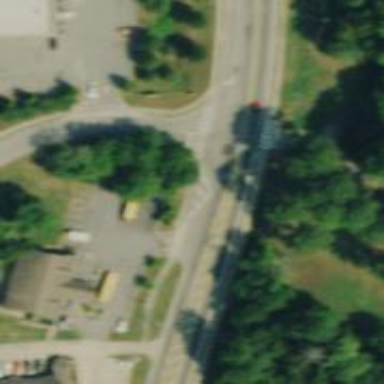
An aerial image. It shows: Stop road.